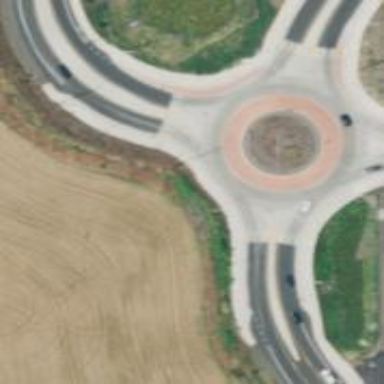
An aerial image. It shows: Crossing on the cycleway.